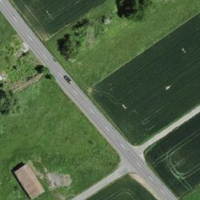
EUNIS habitat code: 25
Species observed at this site:
Beta vulgaris
Sinapis alba